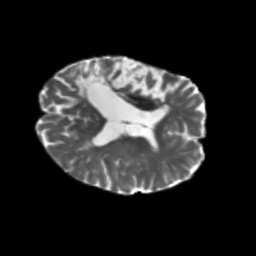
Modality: T2w
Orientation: axial
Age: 69
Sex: female
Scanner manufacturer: siemens
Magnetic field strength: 3 T
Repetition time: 5.25 s
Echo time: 0.08 s